Question: I have the following simple model example:
'''
#include <QtGui/QApplication>
#include <QtGui/QTreeView>
#include <QAbstractItemModel>
class TestModel : public QAbstractItemModel
{
public:
TestModel()
{
SetUpData();
}
virtual QModelIndex index(int row, int column, const QModelIndex& parent) const
{
if ( parent.isValid())
{
// child
return createIndex( row, column, (void*)&mData[row].mChildren[column]);
}
// root
return createIndex( row, column, (void*)&mData[row]);
}
virtual QModelIndex parent(const QModelIndex& child) const
{
ModelData* data = (ModelData*)child.internalPointer();
// find out where "data" is in the mData vector structure
for ( size_t i=0; i<mData.size(); ++i )
{
for ( size_t j=0; j<mData[i].mChildren.size(); ++j )
{
if ( &mData[i].mChildren[j] == data )
{
// I think this is correct, return the parent row at col 0?
return createIndex( i, 0, (void*)&mData[i].mChildren[j]);
}
}
}
return QModelIndex();
}
virtual int rowCount(const QModelIndex& parent) const
{
if ( parent.isValid() )
{
// Per root node size
return mData[parent.row()].mChildren.size();
}
// Root size
return mData.size();
}
virtual int columnCount(const QModelIndex& parent) const
{
// The "parent" nodes should have two columns, the children should have 1
if ( parent.isValid() )
{
// Root
return 1;
}
// Children
return 2;
}
virtual QVariant data(const QModelIndex& index, int role) const
{
if ( role == Qt::DisplayRole && index.isValid() )
{
if ( index.isValid() )
{
// I think col and row are the wrong way around, but will crash if swapped
return mData[index.column()].mChildren[index.row()].mName;
}
else
{
// this never happens because "RootN" is never displayed
return mData[index.column()].mName;
}
}
return QVariant();
}
private:
// The "real" data that this Qt model is providing an interface to
struct ModelData
{
QString mName;
std::vector< ModelData > mChildren;
};
std::vector< ModelData > mData;
void SetUpData()
{
for ( int i=0; i<3; ++i )
{
ModelData root;
root.mName = "Root" + QString::number( i+1 );
for ( int j=0; j<10; ++j )
{
ModelData node;
node.mName = "Node" + QString::number( j+1 );
root.mChildren.push_back( node );
}
mData.push_back( root );
}
}
};
int main(int argc, char *argv[])
{
QApplication a(argc, argv);
TestModel* model = new TestModel();
QTreeView* tv = new QTreeView();
tv->setModel( model );
tv->show();
int ret = a.exec();
delete tv;
delete model;
return ret;
}
'''
What I'm trying to do here is create a model which has the following structure:
'''
Root1
|-Node1-10
|
Root2
|-Node1-10
|
Root3
|-Node1-10
'''
However I end up with this:

I'm really confused about how index/parent and data are supposed to be working. Obviously I don't understand it because my output is incorrect.
I thought that for example, Root1, Node3 would cause index to be called with row = 0, col=2, at which point I call createIndex with 0,2 and the pointer to that element?
And for parent() return QModelIndex if parent is valid as this means its a RootN element, then return createIndex to create an index to the parent if its not a root element.
Finally for data I figured this just returns the display string for the UI for the given row/column?
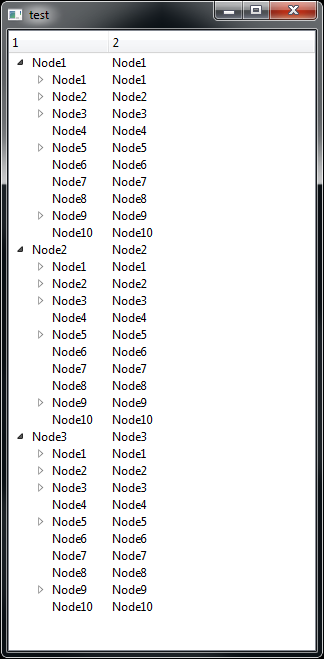
Answer: > I thought that for example, Root1, Node3 would cause index to be
called with row = 0, col=2, at which point I call createIndex with 0,2
and the pointer to that element?
No. Your tree has only two columns: col 0 shows the tree hierarchy, and col 1 displays the labels again. So calling col 2 is just invalid.
Root1, Node3 should have a row=2 col=(1/2, whichever you wanted) and a parent index equal to row=0, col=(1/2) with an invalid parent (an invalid parent means you are at root level).
What 'data(..)' returns depends on what 'role' is passed to it, see the <URL> for types you should be interested in.